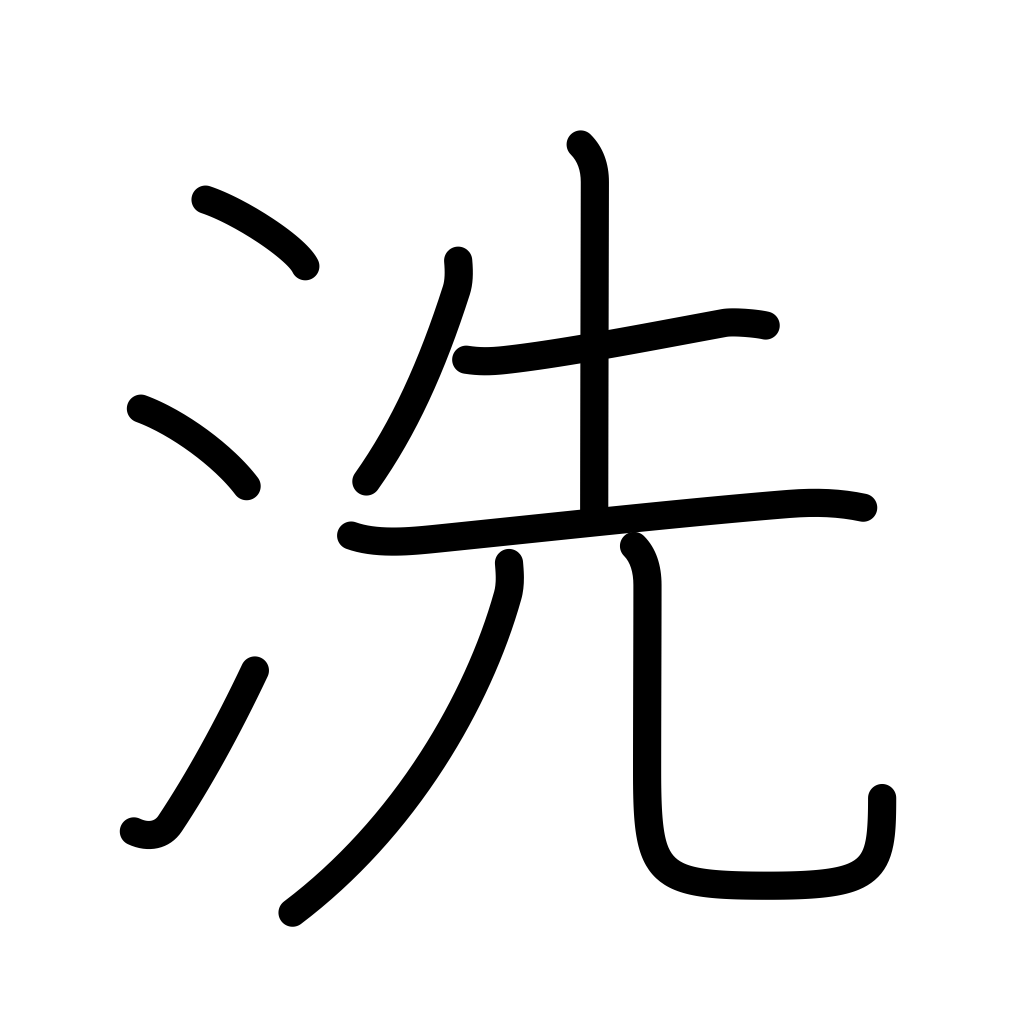
Meaning: wash, inquire into, probe